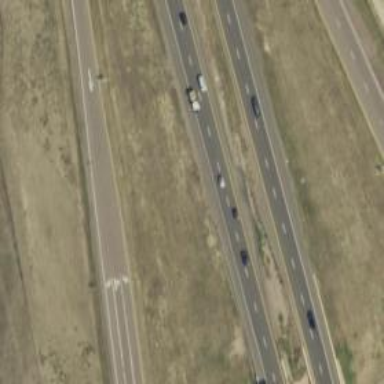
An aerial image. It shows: Asphalt motorway.